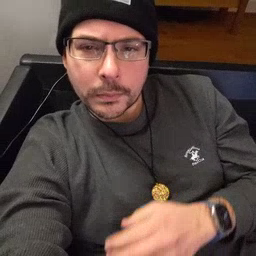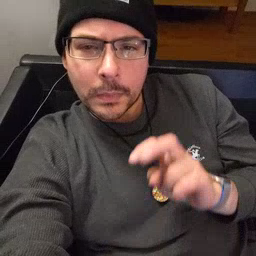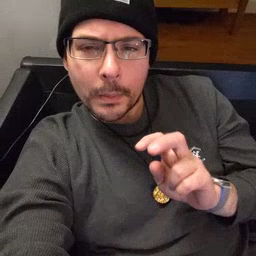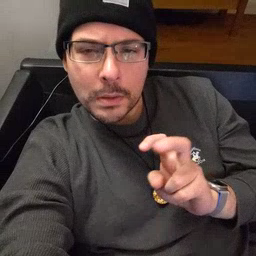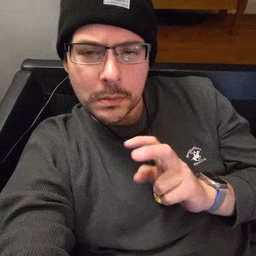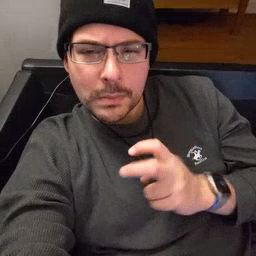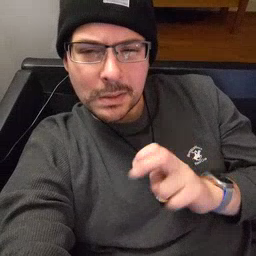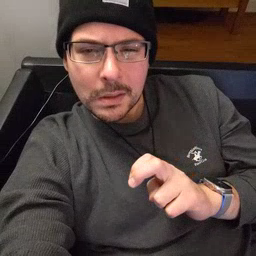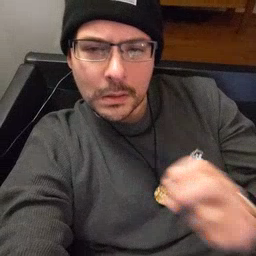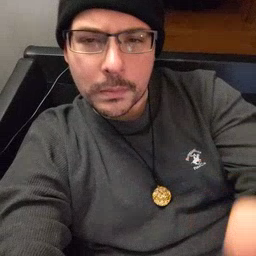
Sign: puzzle